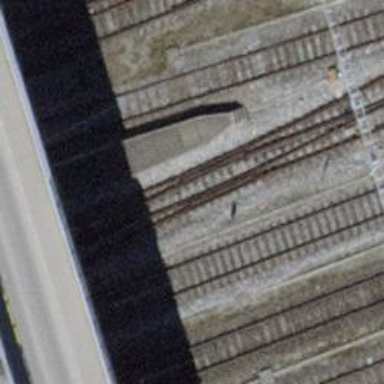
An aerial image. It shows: Railway yard with electrified tracks and single track.